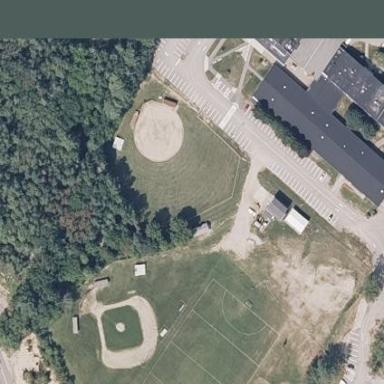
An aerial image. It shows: Softball pitch for leisure and sport activities.